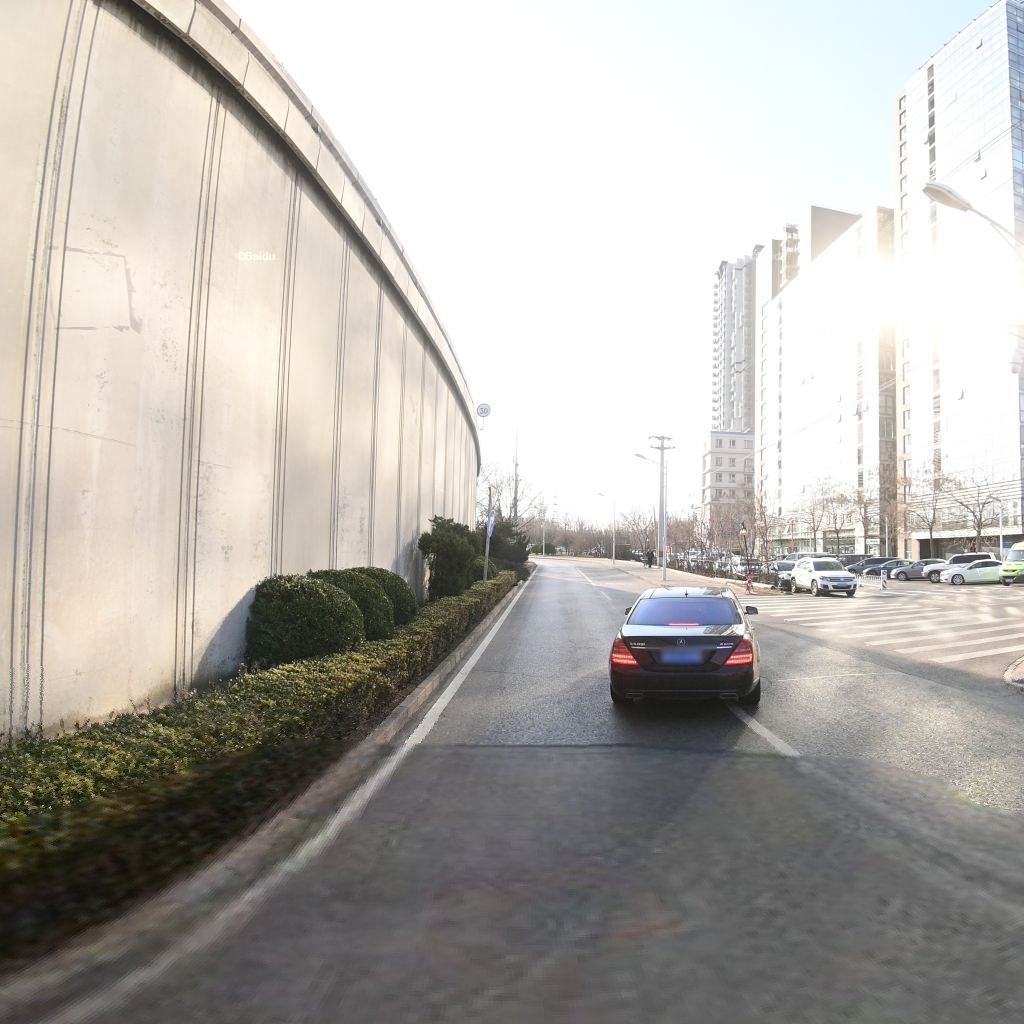
Region: Chaoyang
Road damage annotations: transverse crack, transverse patch